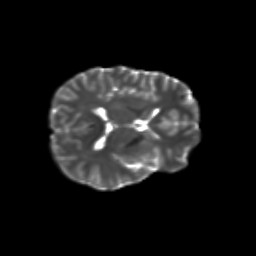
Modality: T2w
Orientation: axial
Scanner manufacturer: siemens
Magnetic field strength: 3 T
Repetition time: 9.2 s
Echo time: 0.084 s